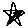
Label: star